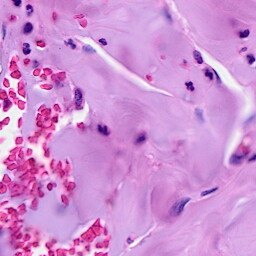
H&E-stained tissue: Breast